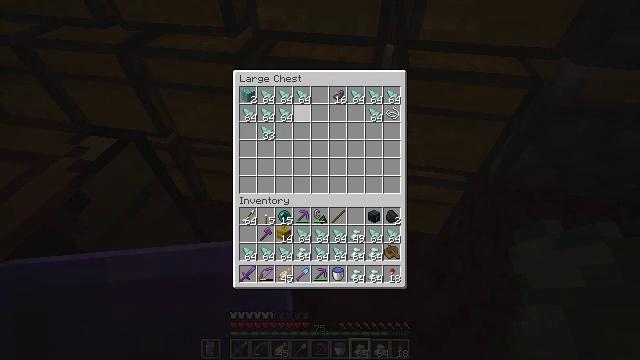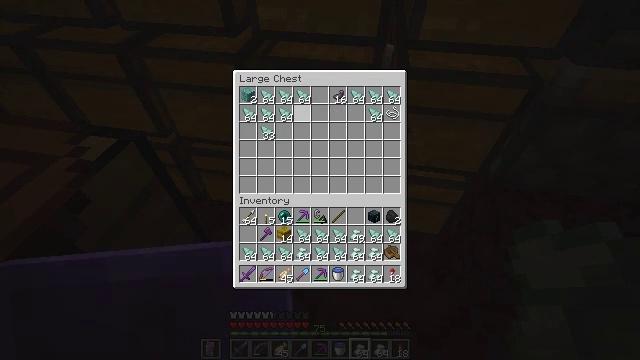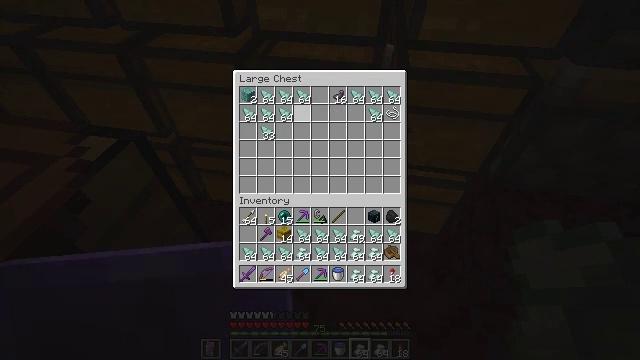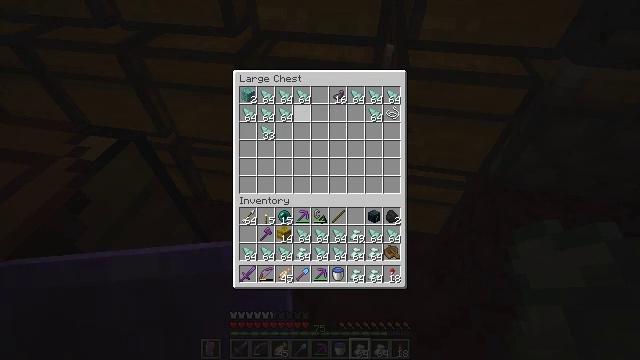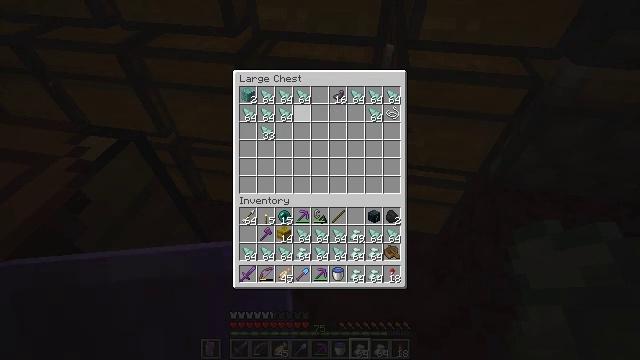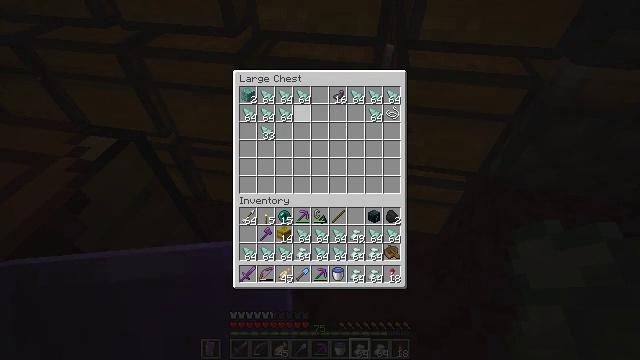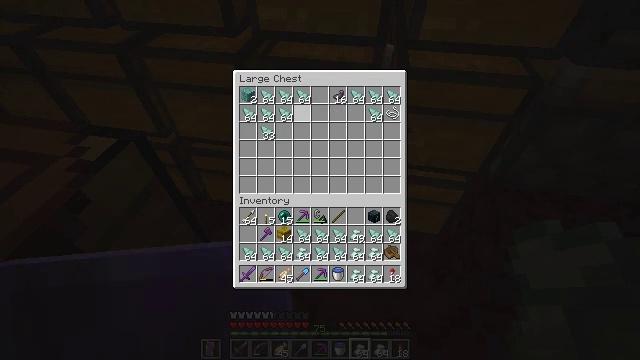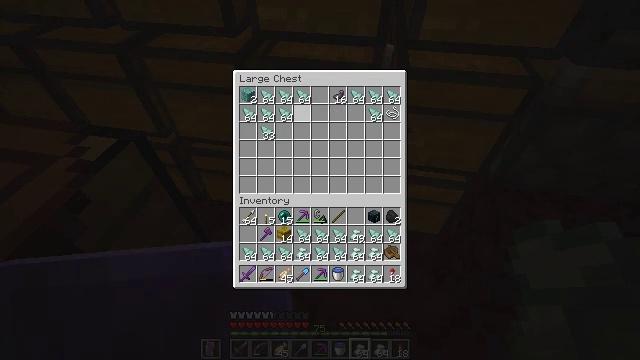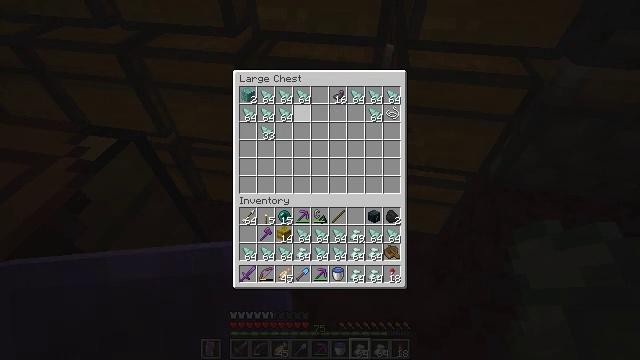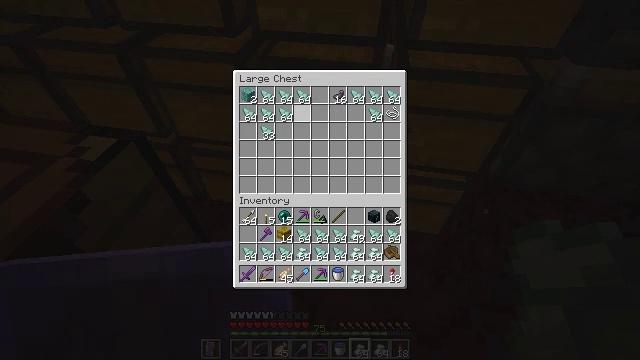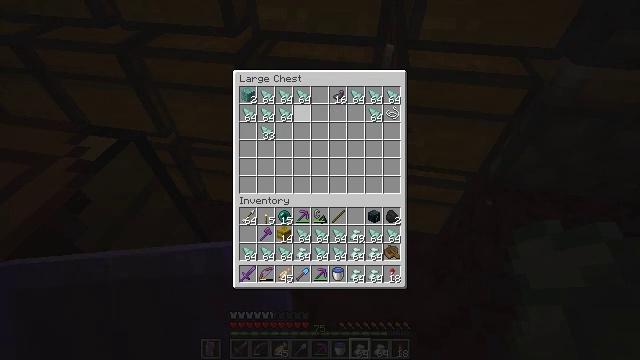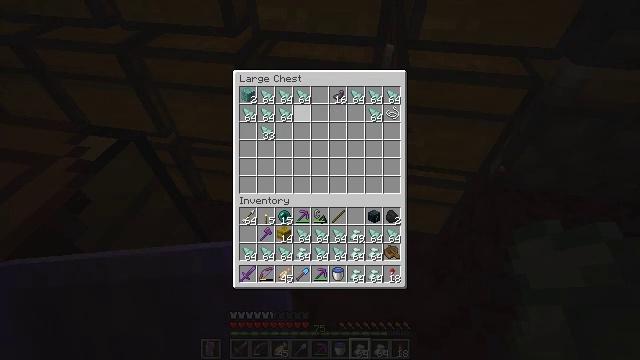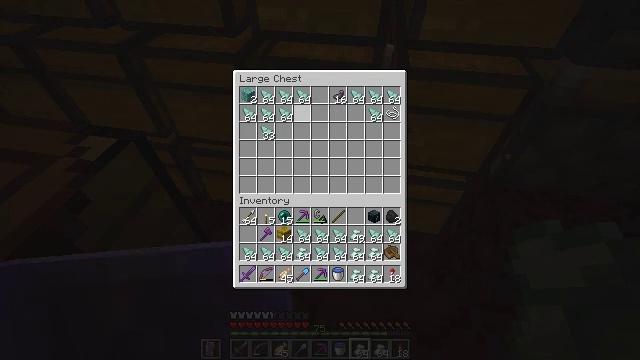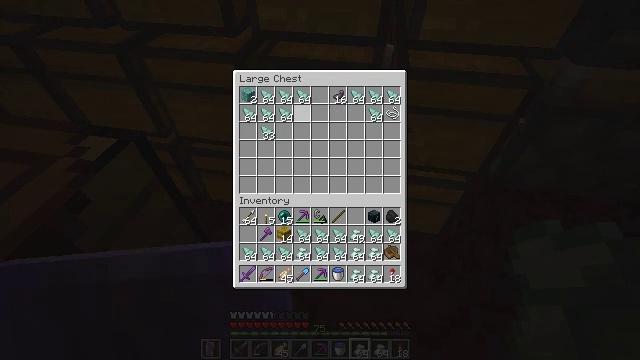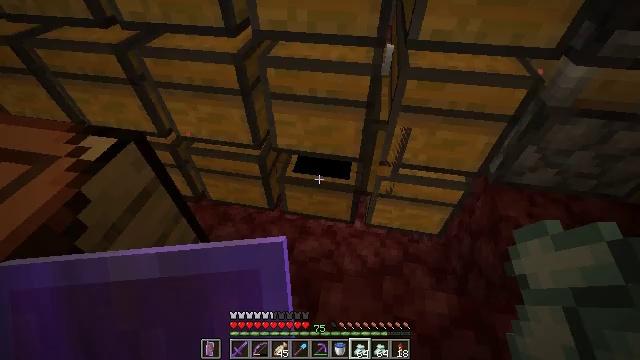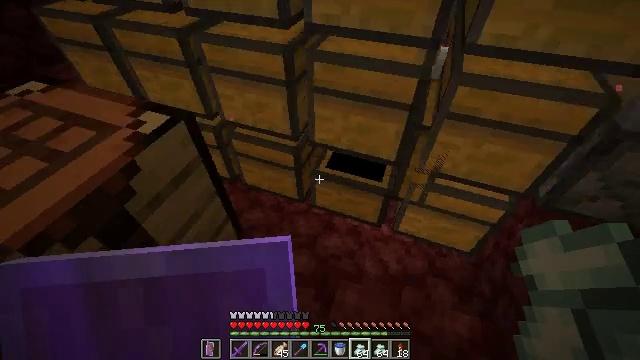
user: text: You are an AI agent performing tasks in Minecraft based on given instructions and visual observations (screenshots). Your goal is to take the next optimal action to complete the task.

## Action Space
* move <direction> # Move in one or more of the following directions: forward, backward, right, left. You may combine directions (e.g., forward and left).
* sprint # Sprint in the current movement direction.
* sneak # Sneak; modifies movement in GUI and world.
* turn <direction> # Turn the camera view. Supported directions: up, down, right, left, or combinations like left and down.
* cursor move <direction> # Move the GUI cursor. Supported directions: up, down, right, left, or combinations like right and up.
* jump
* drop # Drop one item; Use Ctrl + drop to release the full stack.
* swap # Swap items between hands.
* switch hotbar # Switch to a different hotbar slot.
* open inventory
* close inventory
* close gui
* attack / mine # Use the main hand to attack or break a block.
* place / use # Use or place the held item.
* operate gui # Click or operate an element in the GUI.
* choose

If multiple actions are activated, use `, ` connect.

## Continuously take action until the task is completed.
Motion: motion action
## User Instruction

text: Obtain a sea lantern through crafting.
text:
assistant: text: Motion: sneak
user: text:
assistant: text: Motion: sneak
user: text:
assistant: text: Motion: sneak
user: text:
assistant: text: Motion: sneak
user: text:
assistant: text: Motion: no_op
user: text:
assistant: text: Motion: no_op
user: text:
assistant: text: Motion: no_op
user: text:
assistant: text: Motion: no_op
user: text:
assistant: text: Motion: no_op
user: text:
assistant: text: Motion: no_op
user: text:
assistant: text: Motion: no_op
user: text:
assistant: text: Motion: no_op
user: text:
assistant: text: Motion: no_op
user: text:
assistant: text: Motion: no_op
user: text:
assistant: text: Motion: turn left, close gui
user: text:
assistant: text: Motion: turn left and up
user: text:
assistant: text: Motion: turn left and up
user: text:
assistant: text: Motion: turn left
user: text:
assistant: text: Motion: turn left
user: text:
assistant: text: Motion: use / place
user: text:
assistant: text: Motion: use / place
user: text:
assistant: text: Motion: use / place
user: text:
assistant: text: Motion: no_op
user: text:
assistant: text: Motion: no_op
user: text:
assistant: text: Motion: open gui
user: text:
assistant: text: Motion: no_op
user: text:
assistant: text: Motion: no_op
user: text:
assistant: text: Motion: cursor move left
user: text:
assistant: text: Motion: cursor move left
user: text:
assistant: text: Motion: cursor move left and up